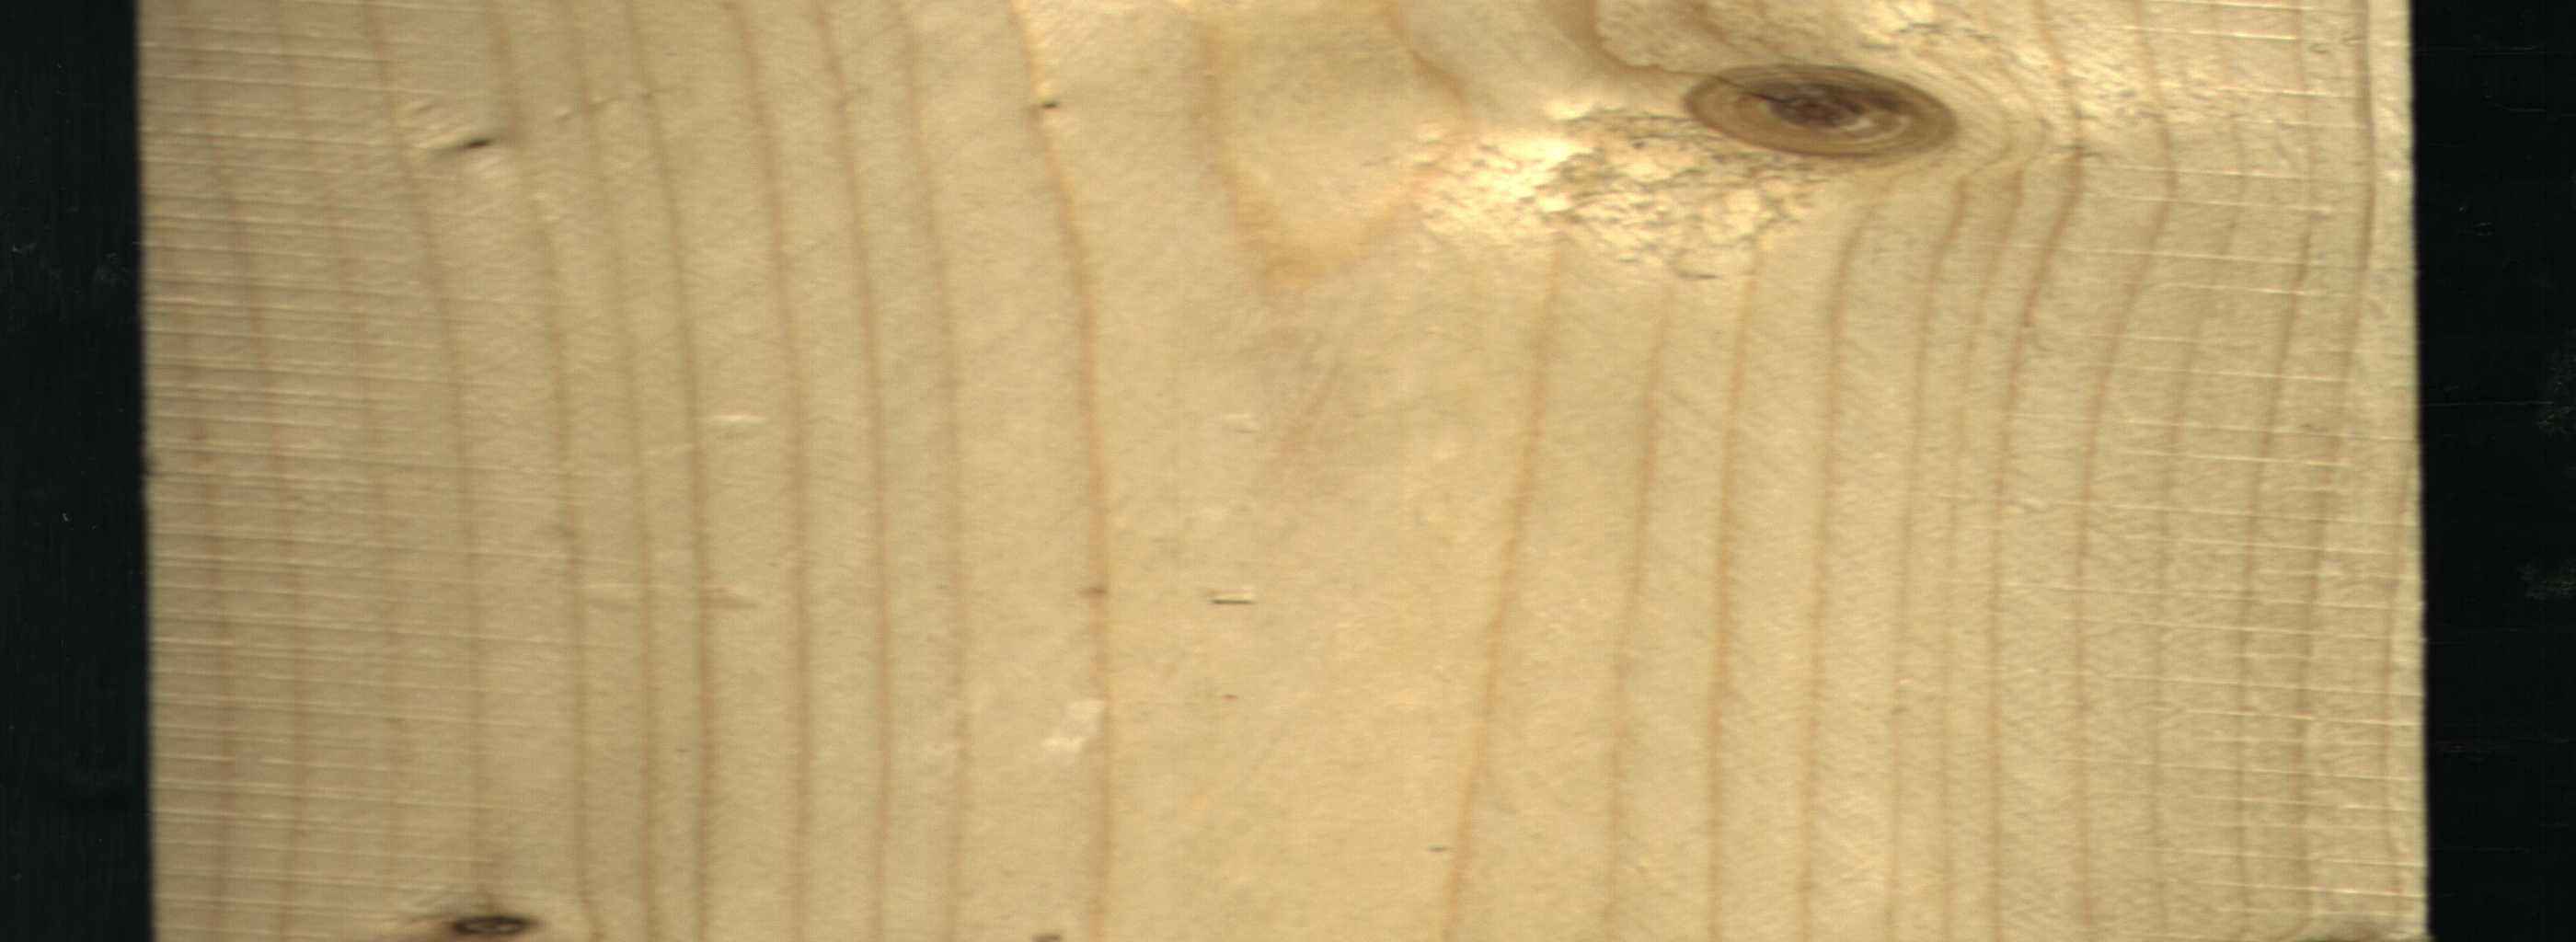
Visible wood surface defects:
Dead_Knot
Live_Knot